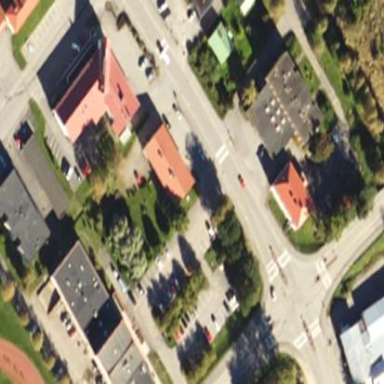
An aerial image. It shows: Parking area.